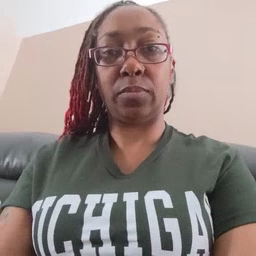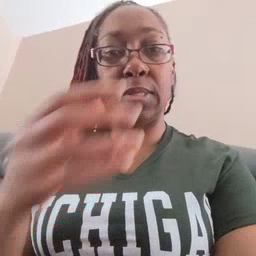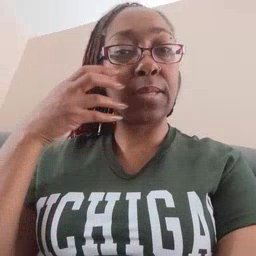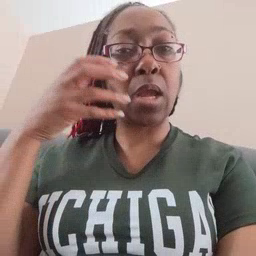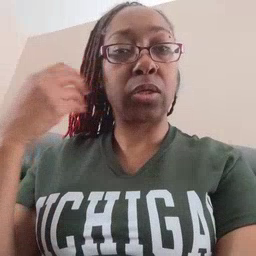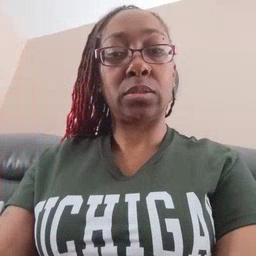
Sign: tiger